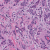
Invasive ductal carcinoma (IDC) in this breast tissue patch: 1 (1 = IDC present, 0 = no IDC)